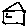
Label: house